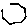
Label: hexagon